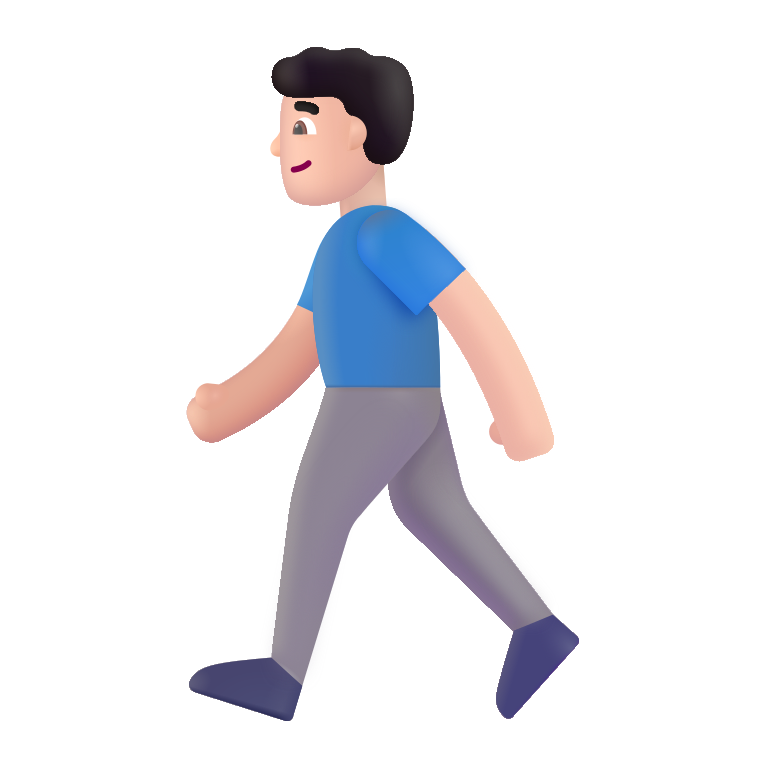
man walking color light